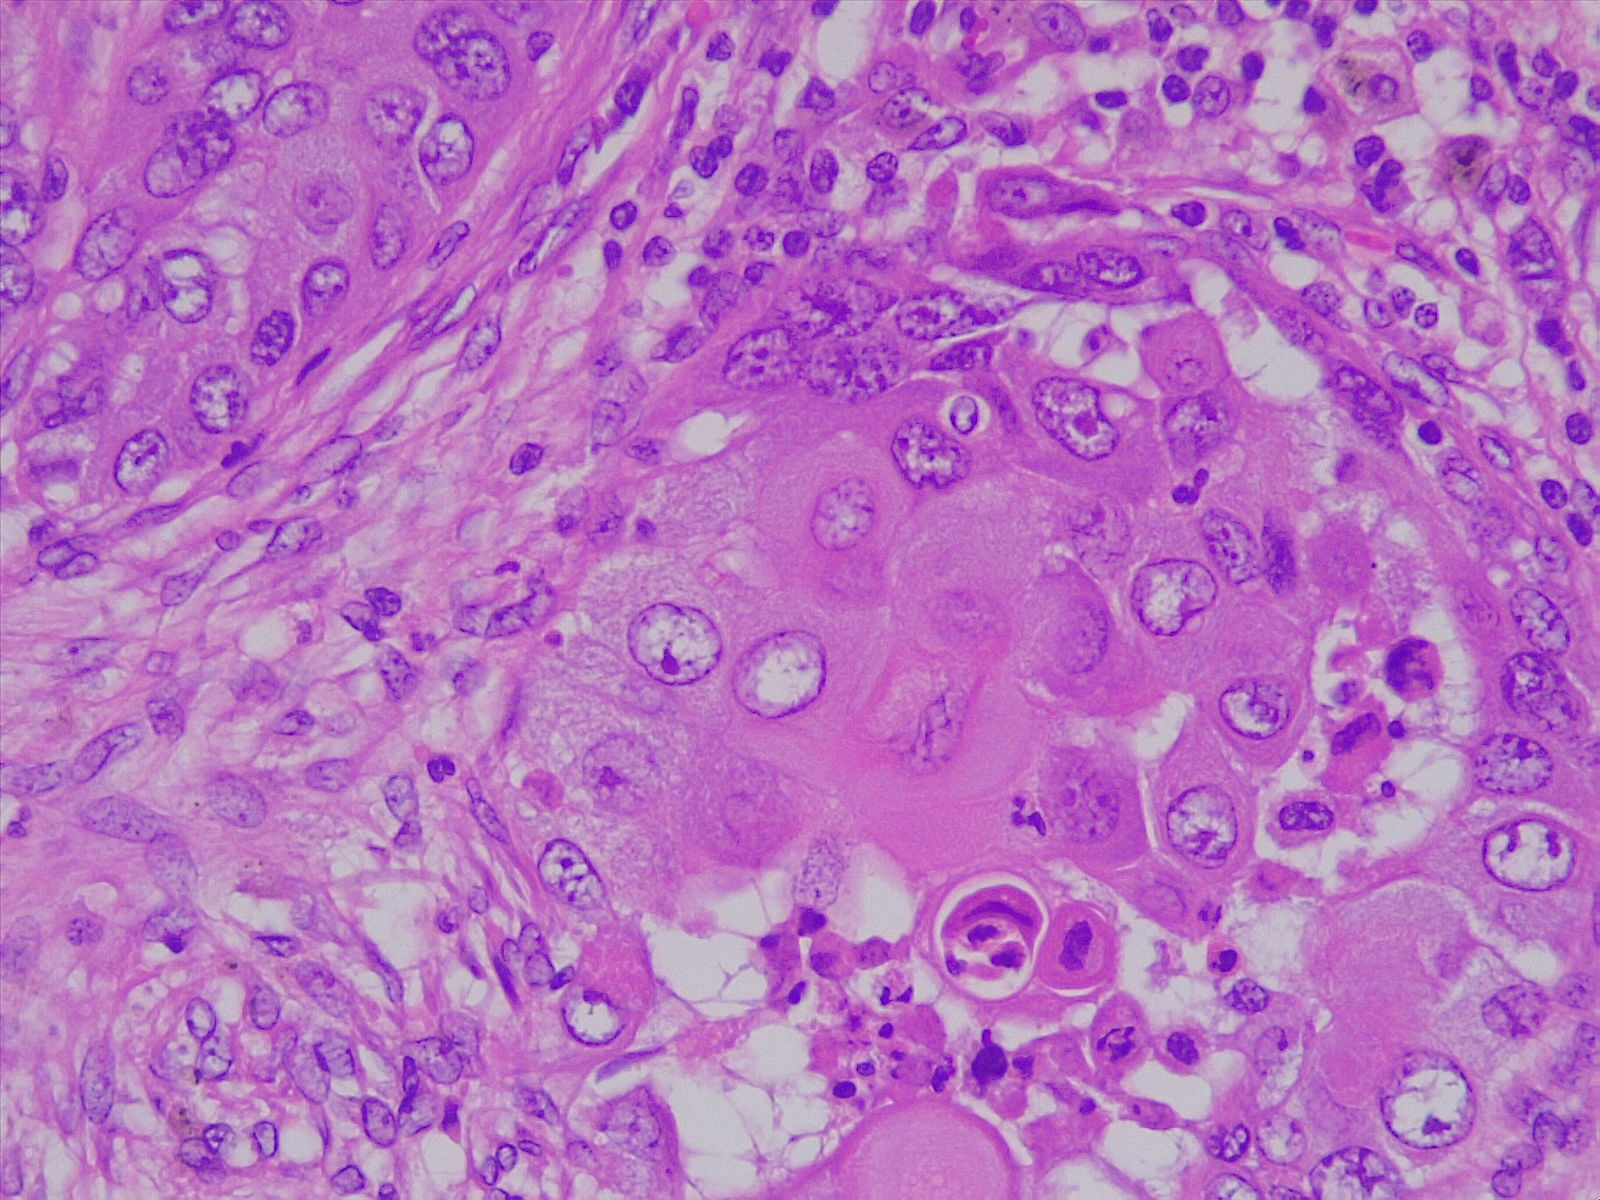
Label: lung squamous cell carcinoma, well differentiated